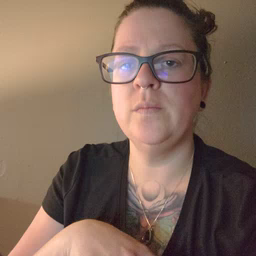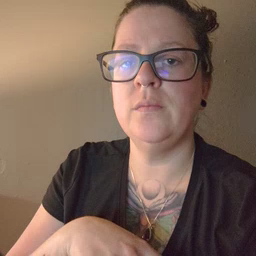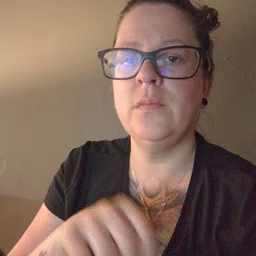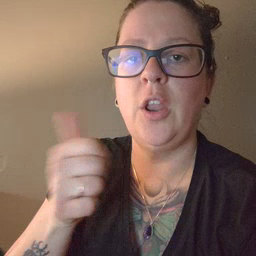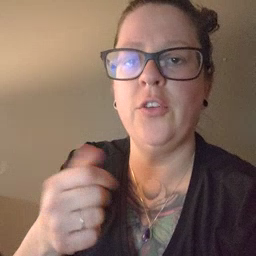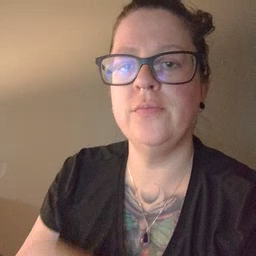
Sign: another